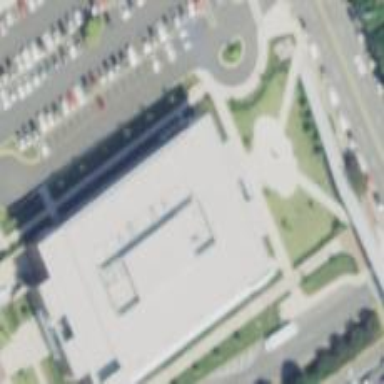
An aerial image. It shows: View of university building.